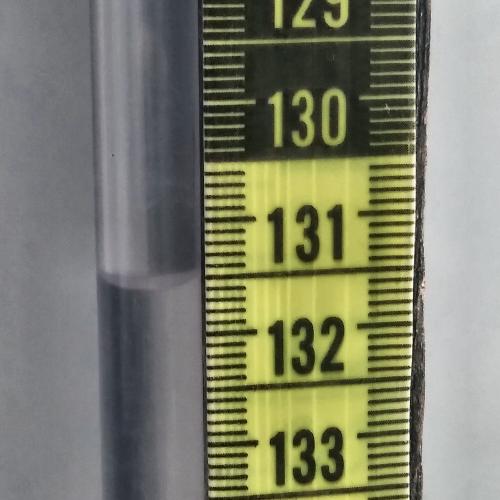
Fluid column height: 131.5 cm